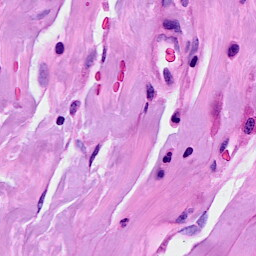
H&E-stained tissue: Breast